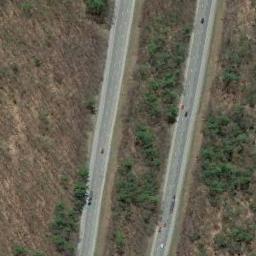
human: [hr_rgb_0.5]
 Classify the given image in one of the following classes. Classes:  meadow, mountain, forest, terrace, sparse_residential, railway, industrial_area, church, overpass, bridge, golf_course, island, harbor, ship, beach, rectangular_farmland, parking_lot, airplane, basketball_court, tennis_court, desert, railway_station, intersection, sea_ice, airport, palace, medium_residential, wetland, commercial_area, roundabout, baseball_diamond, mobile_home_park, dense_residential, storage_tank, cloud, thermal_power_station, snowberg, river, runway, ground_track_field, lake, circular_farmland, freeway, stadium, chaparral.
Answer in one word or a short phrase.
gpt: freeway